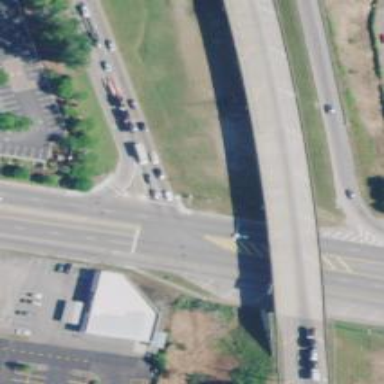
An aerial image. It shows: Trunk link highway.